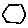
Label: hexagon